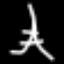
Label: The Eiffel Tower